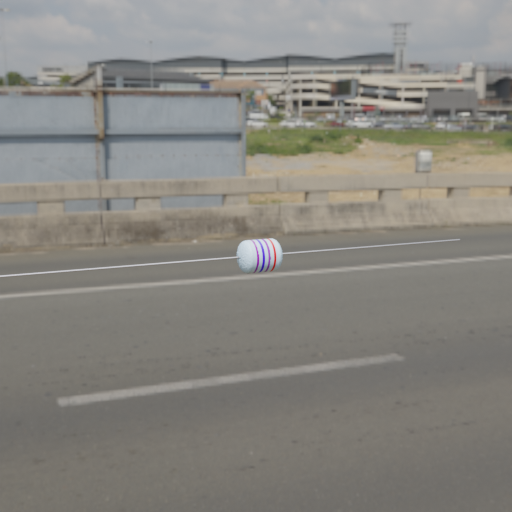
Resistor colour bands (in order): violet, blue, violet, red